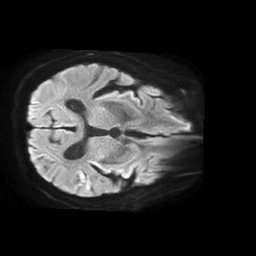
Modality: TRACE
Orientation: axial
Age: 72
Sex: male
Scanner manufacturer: philips
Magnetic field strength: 1.5 T
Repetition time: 4.6 s
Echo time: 0.08631 s